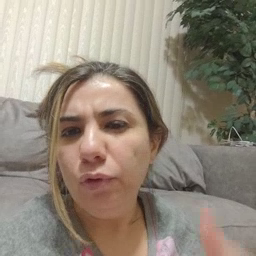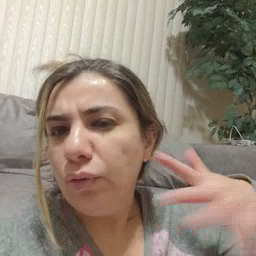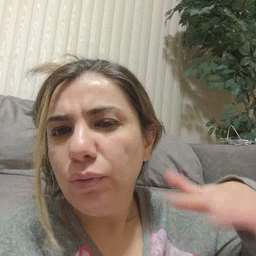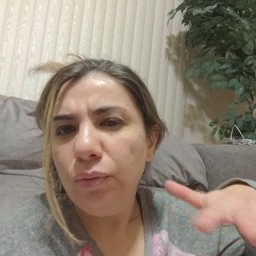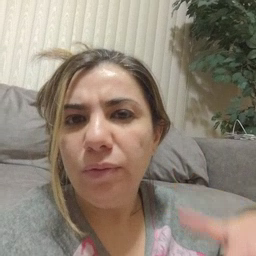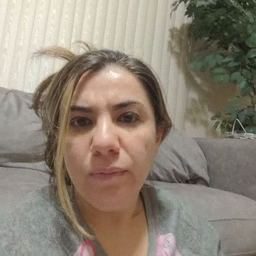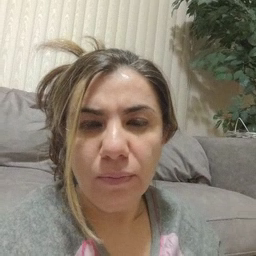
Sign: noisy